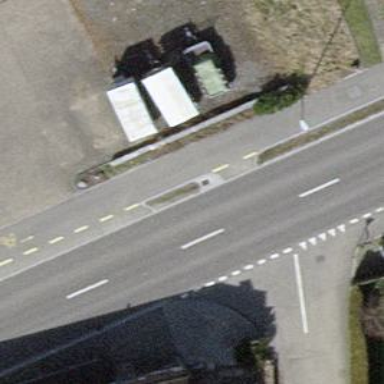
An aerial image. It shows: Cycleway.